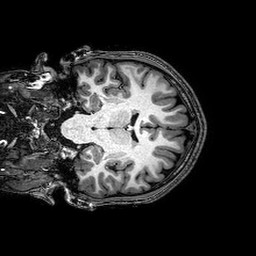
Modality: T1w
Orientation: coronal
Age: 25
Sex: male
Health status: healthy
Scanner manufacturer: philips
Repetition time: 0.008161 s
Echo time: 0.00375 s